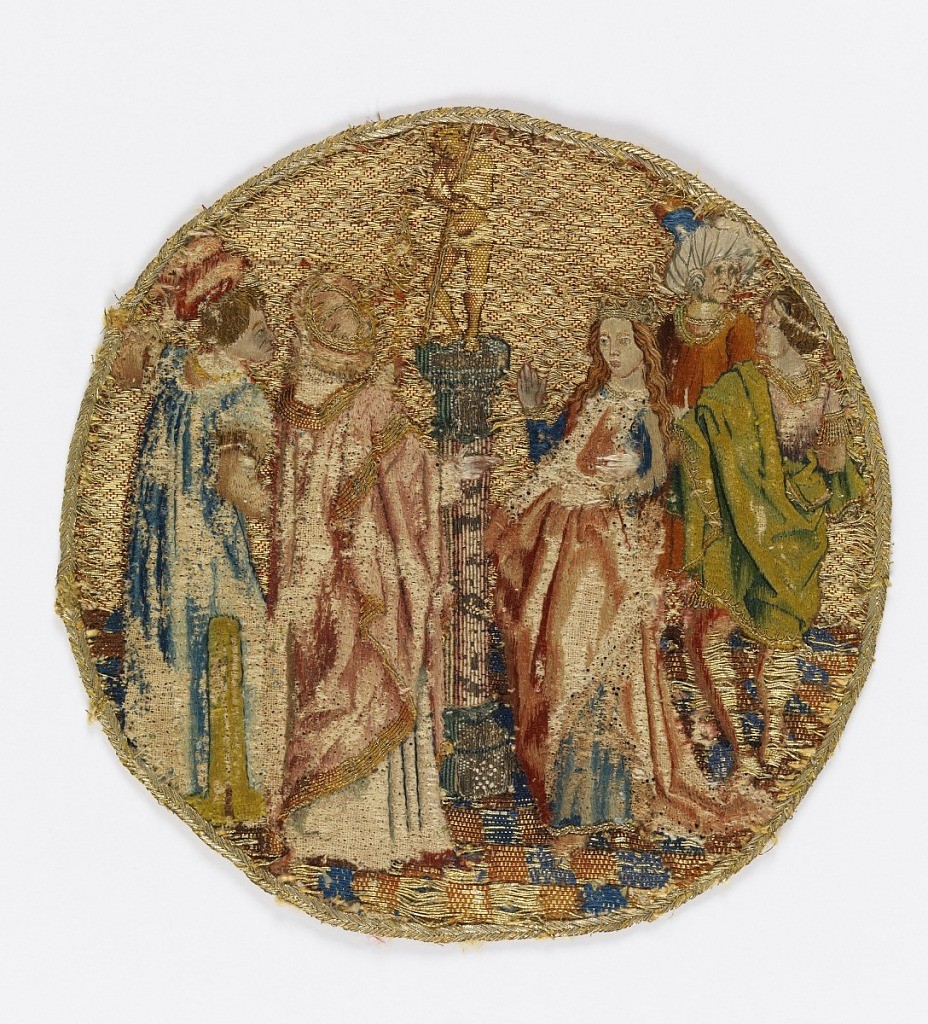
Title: St. Catherine brought to Emperor Maxentius by her jailors
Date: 15th century
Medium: silk, gold thread Technique: embroidery
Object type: Roundel
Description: Five small roundels embroidered in colored silks and gold.  Three illustrate scenes from the legend of St. Catherine of Alexandria;  two others scenes from the life of St. Martin.